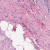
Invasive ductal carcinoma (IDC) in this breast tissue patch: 0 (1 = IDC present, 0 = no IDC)